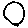
Label: circle